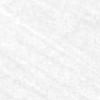
Label: change